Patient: sex M, age 48
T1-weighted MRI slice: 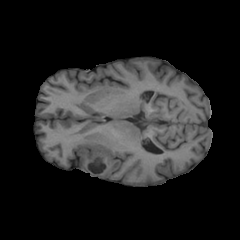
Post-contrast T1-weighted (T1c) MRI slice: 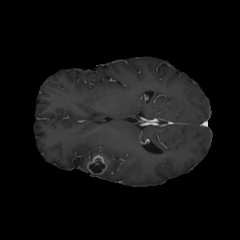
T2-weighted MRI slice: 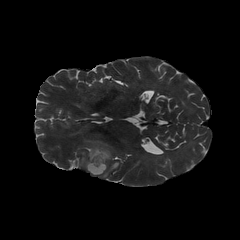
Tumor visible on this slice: yes
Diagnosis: Glioblastoma, IDH-wildtype
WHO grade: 4